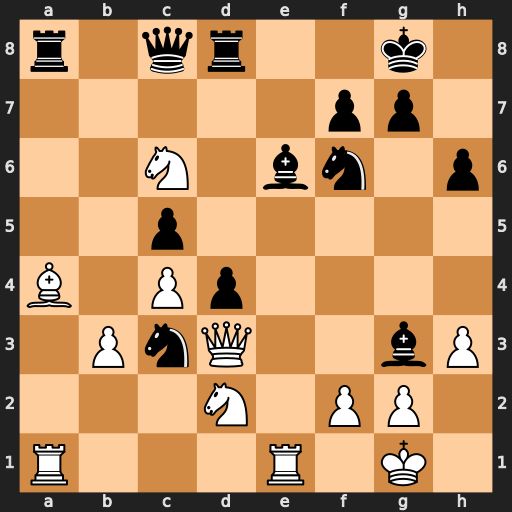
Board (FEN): r1qr2k1/5pp1/2N1bn1p/2p5/B1Pp4/1PnQ2bP/3N1PP1/R3R1K1
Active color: w
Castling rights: -
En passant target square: -
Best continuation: Ne7+ Kf8 Nxc8